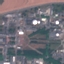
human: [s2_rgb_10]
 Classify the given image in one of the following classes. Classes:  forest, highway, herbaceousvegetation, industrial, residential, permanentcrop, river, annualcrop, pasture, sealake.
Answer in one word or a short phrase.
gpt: Industrial